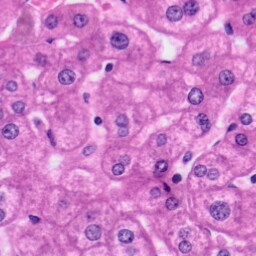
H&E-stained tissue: Liver